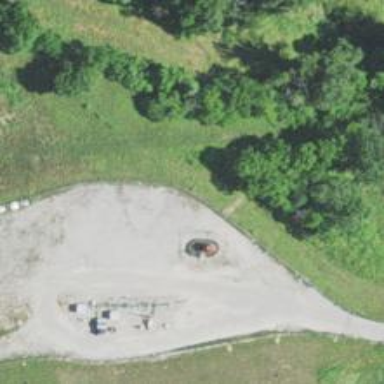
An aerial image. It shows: Storage tank that is man-made.